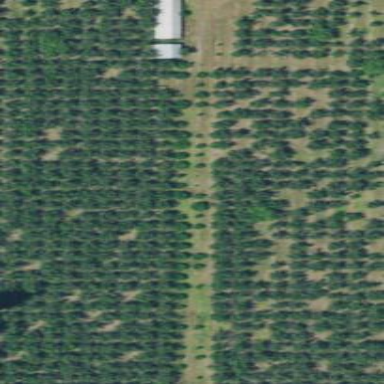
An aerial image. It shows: Orchard.